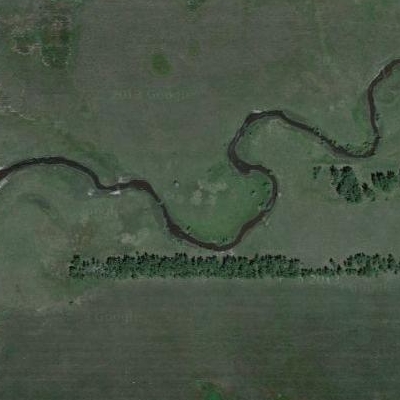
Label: Grass